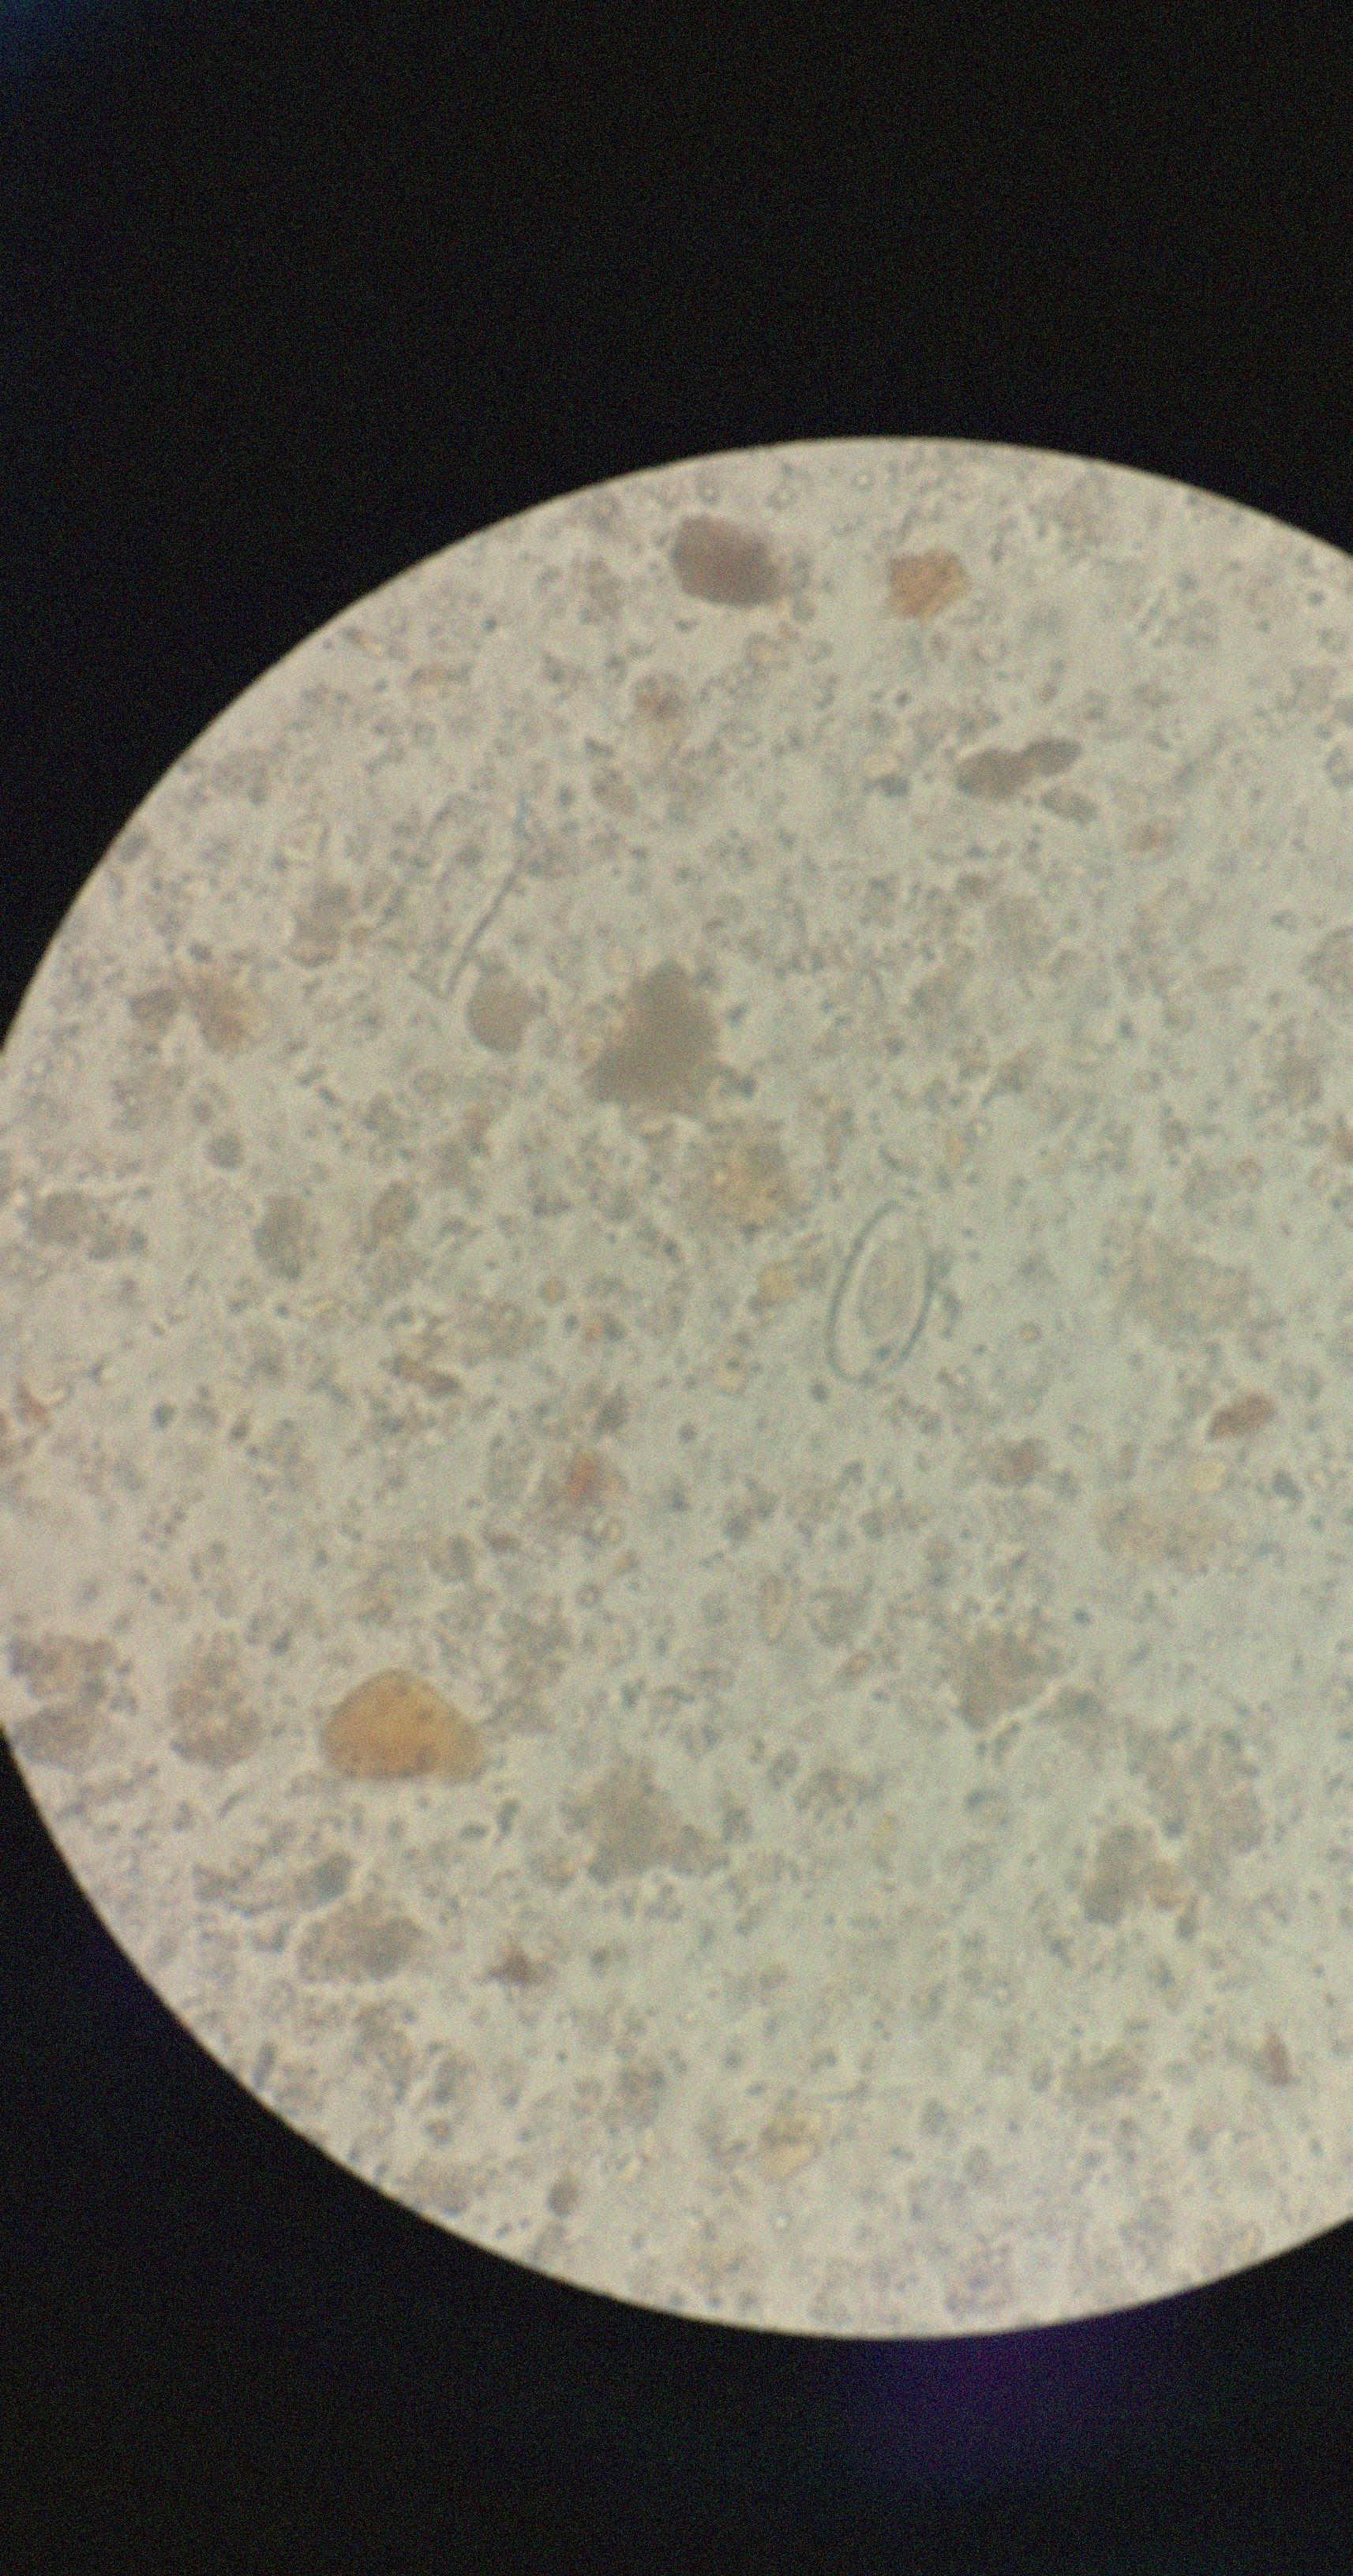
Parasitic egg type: Enterobius vermicularis